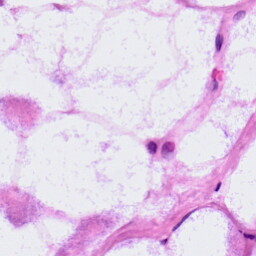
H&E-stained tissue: LymphNode